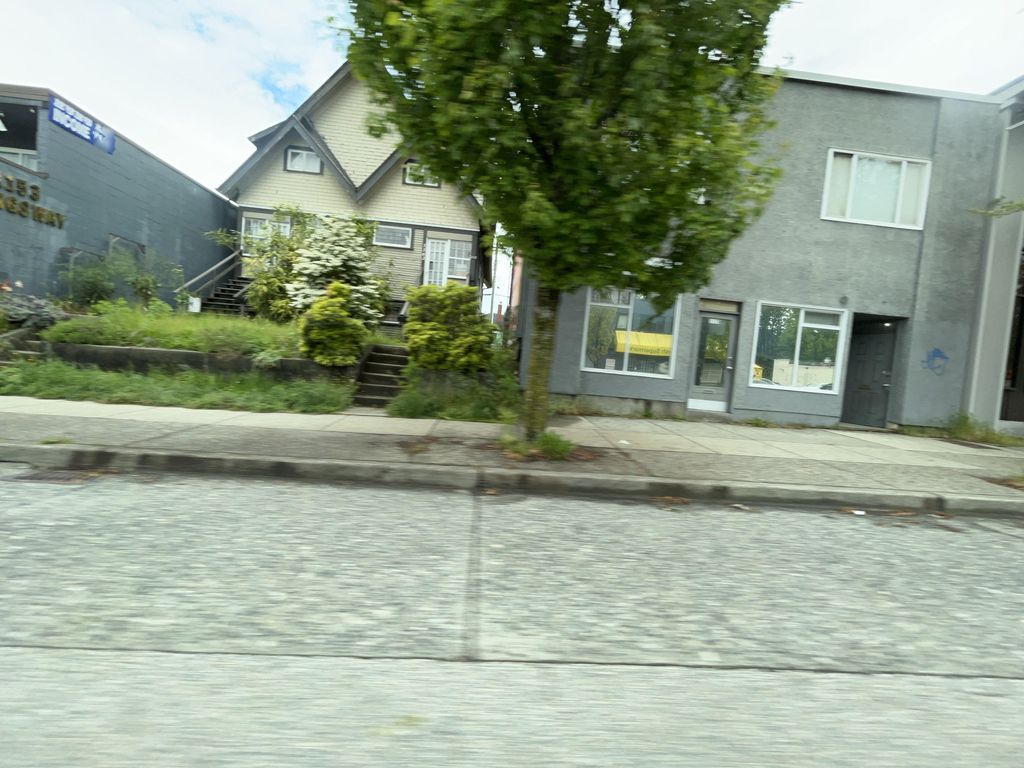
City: vancouver